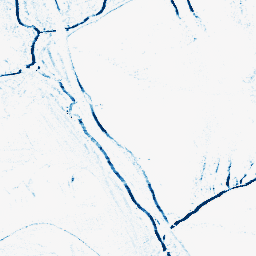
Category: morphological
Decomposition family: morphological_rect
Decomposition parameters: operation: closing
width: 5
height: 3
Upsampling method: quartic
Upsampling parameters: scale: 8
Upsampling scale: 8